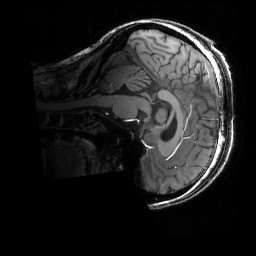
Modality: T1w
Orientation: sagittal
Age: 28
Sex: female
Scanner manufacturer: siemens
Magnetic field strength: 6.98 T
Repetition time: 3 s
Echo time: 0.00388 s